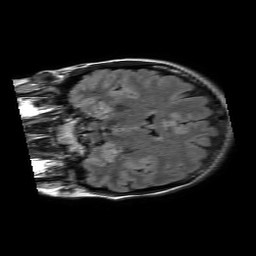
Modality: FLAIR
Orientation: coronal
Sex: female
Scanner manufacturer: philips
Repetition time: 11 s
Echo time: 0.125 s